Question: I have an image like this:

What I want to do is to find the outer edge of this cell and the inner edge in the cell between the two parts of different colors.
But this image contains to much detail I think, and is there any way to simplify this image, remove those small edges and find the edges I want?
I have tried the edge function provided by matlab. But it can only find the outer edge and disturbed by those detailed edges.
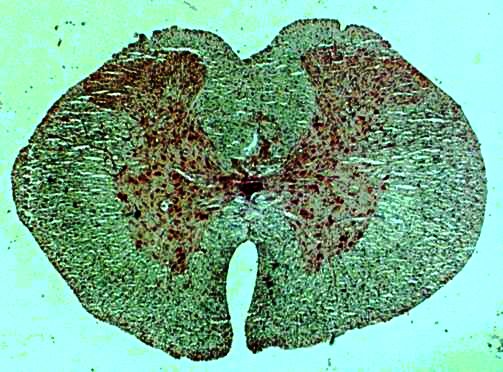
Answer: This is a very challenging work due to the ambiguous boundaries and tiny difference between red and green intensities. If you want to implement the segmentation very precisely and meet some medical requirements, Shai's k-means plus <URL> might help. Otherwise, I just wrote a very simple code to roughly extract the internal red region for you. The boundary is not that accurate since some of the green regions are also included.
'''
I1=I;
I=rgb2hsv(I);
I=I(:,:,1); % the channel with relatively large margin between green and red
I=I.*(I<0.25);
I=imdilate(I, true(5));
% I=imfill(I,'holes'); depends on what is your definition of the inner boundary
bw=bwconncomp(I);
ar=bw.PixelIdxList;
% find the largest labeled area,
n=0;
for i=1:length(ar)
if length(ar{i})>n
n=length(ar{i});
num=i;
end
end
bw1=bwlabel(I);
bwfinal(:,:,1)=(bw1==num).*double(I1(:,:,1));
bwfinal(:,:,2)=(bw1==num).*double(I1(:,:,2));
bwfinal(:,:,3)=(bw1==num).*double(I1(:,:,3));
bwfinal=uint8(bwfinal);
imshow(bwfinal)
'''